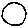
Label: circle